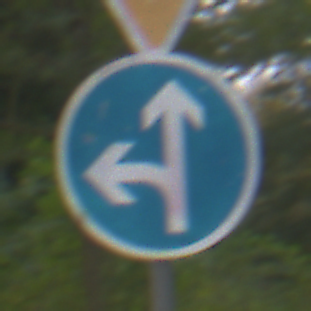
Verkehrszeichen: VorgeschriebeneFahrtrichtungGeradeausOderLinks
Zusatzzeichen oben: VorfahrtGewaehren
Umgebung: Outdoor, Nature
Tageszeit: Midday
Wetter: Overcast
Licht: Natural
Jahreszeit: Autumn
Kontrast: LowContrast